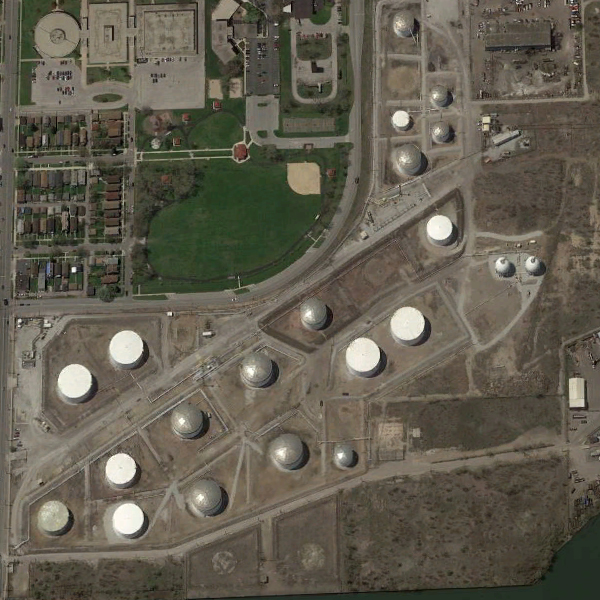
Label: StorageTanks